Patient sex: M
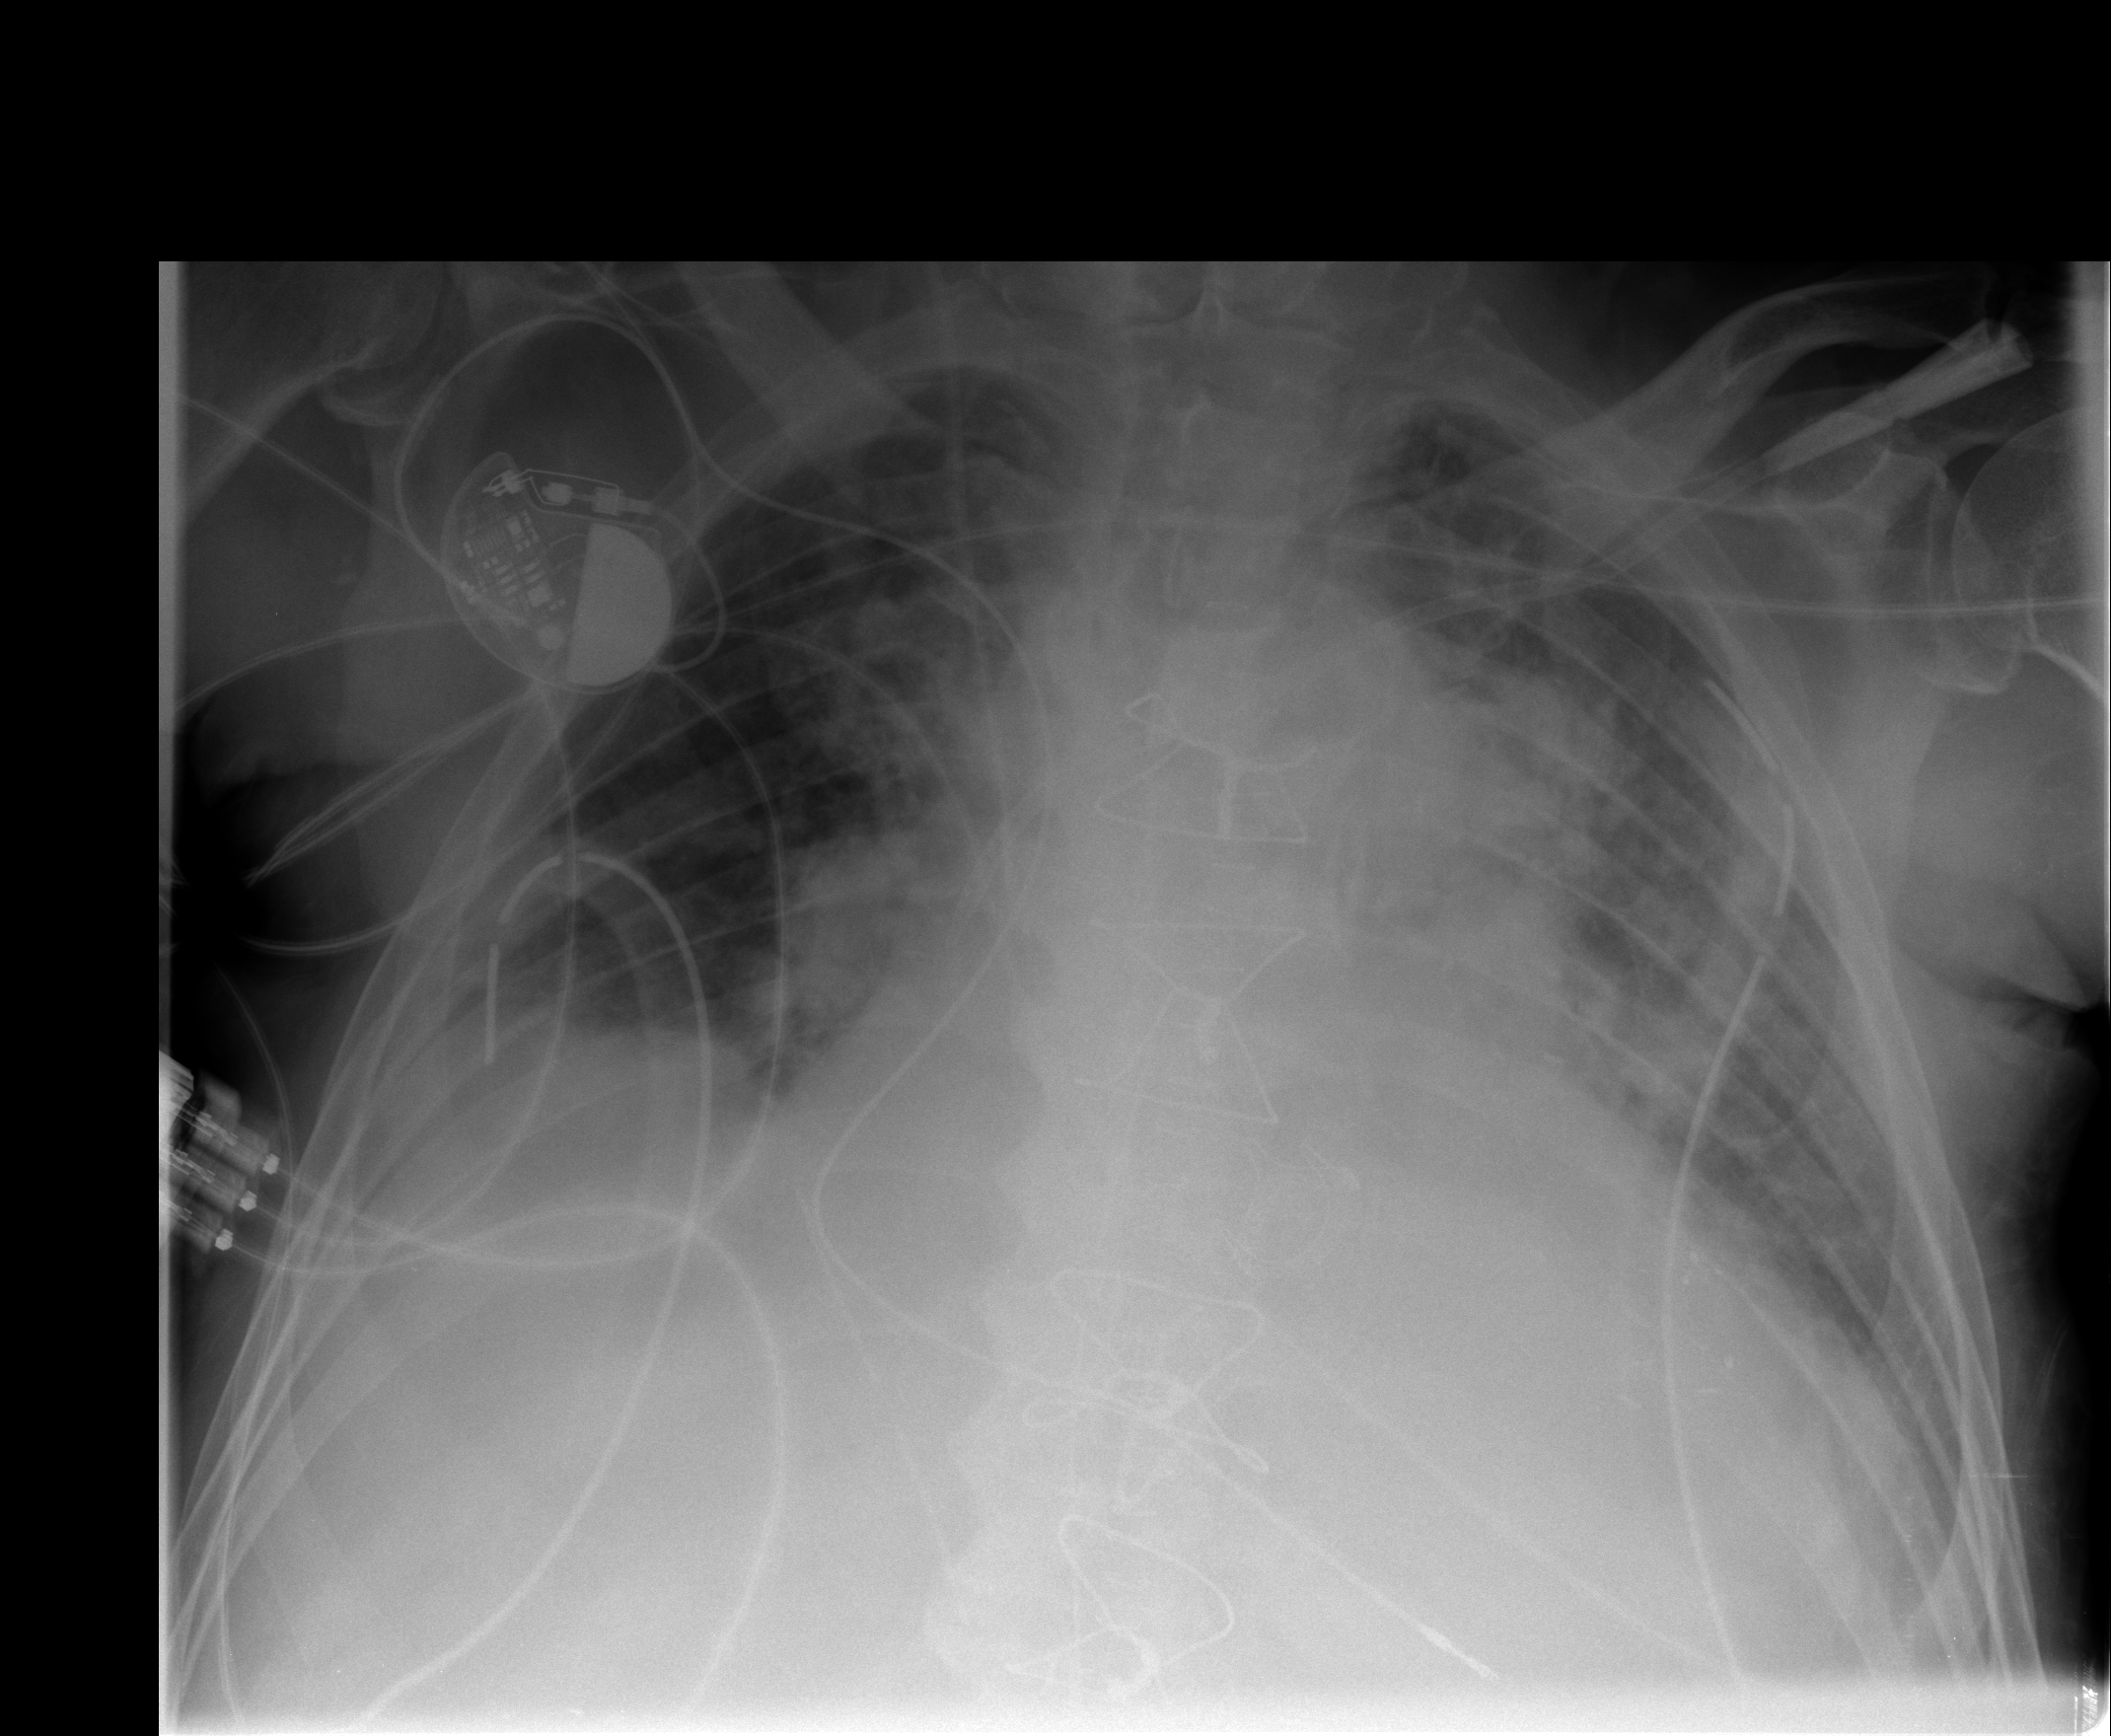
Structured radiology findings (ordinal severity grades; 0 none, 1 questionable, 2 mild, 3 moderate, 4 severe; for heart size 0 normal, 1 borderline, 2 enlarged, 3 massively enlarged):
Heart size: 2
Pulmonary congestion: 2
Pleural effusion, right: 1
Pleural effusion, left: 1
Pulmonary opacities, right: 1
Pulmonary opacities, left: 2
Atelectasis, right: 2
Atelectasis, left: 2